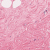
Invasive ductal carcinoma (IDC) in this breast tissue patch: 0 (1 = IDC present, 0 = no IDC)